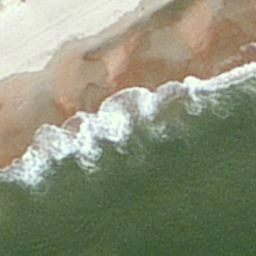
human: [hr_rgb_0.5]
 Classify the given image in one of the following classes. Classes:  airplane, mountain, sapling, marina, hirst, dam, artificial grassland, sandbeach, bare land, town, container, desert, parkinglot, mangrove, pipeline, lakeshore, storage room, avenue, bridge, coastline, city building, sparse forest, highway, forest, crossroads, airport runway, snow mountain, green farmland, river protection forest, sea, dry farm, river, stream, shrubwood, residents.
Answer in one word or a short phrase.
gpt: coastline